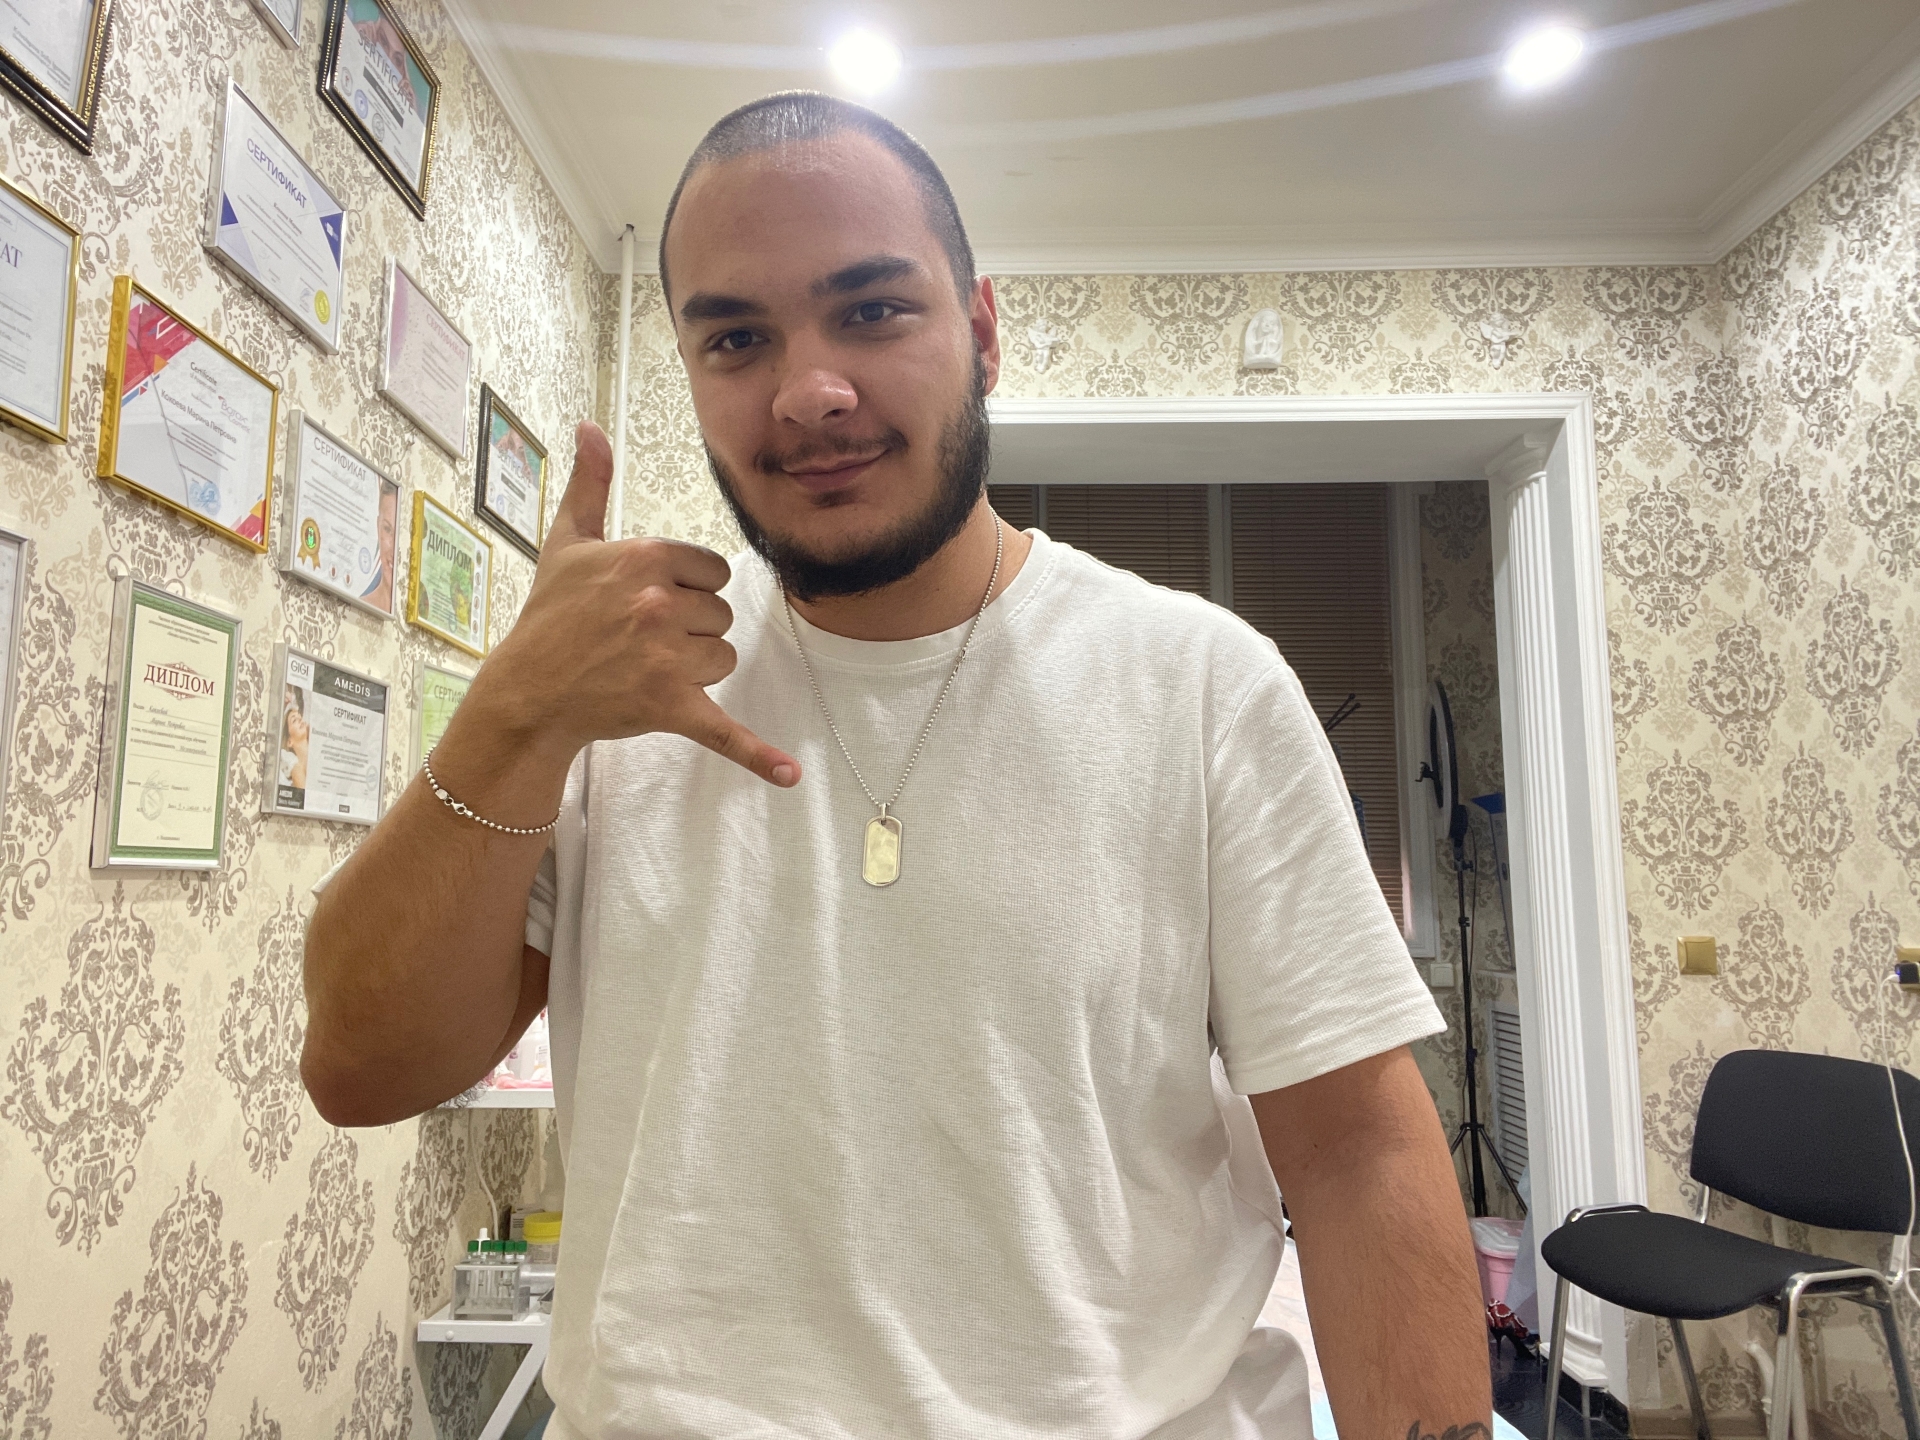
Label: clear